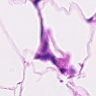
Metastatic tissue present: no